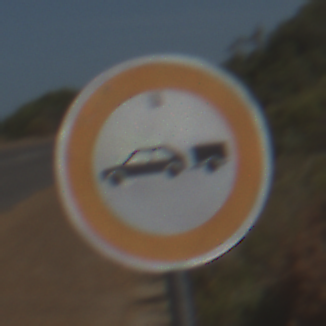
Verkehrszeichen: VerbotPersonenkraftwagenMitAnhaenger
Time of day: MorningAfternoon
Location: Outdoor (Nature)
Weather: Clear
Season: NotSpecified
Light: Natural